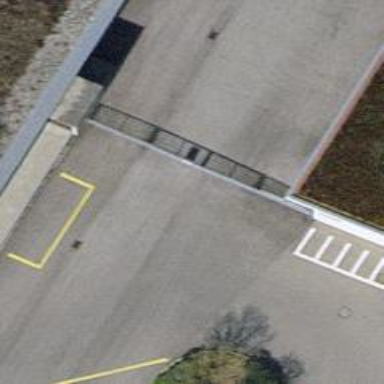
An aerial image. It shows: Gate.